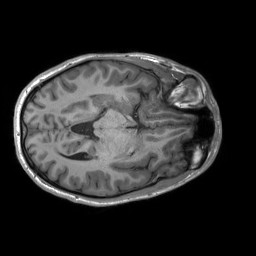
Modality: T1w
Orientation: coronal